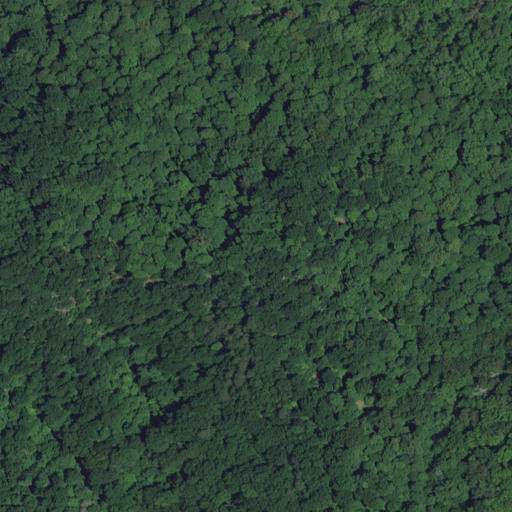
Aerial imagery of mountain in Indiana named Pickle Pear Knob containing only deciduous forest